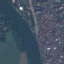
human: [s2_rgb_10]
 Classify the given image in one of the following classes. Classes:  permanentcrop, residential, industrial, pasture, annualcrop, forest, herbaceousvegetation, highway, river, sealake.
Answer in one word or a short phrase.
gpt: River